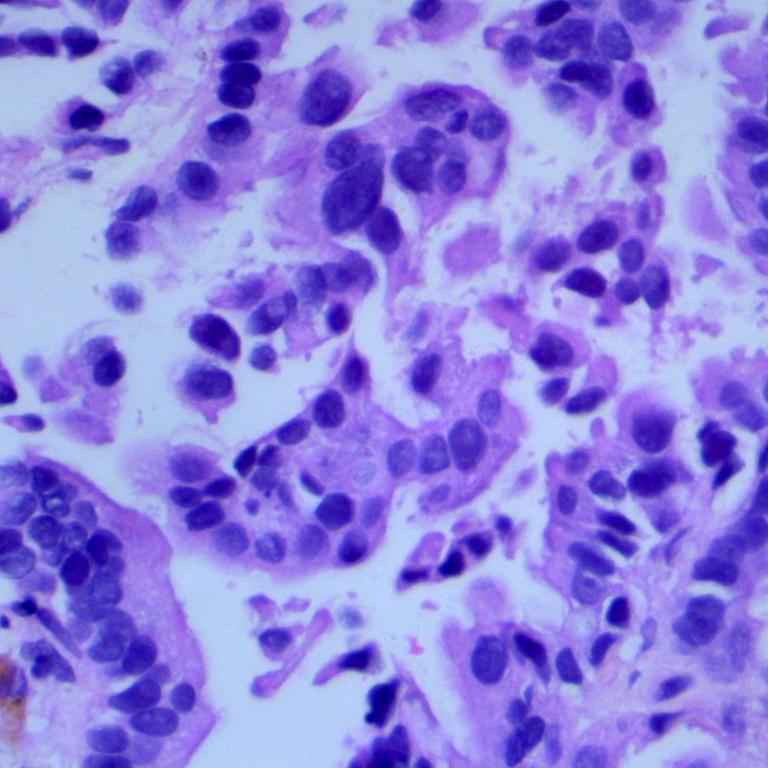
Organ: lung
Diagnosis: adenocarcinomas